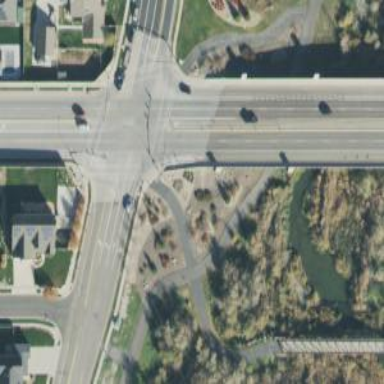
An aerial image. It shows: Footway on bridge.